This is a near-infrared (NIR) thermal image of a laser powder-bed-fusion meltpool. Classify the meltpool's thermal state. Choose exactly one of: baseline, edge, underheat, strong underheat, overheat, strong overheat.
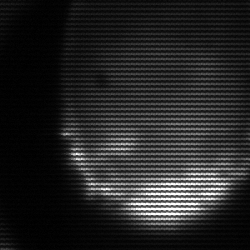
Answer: edge